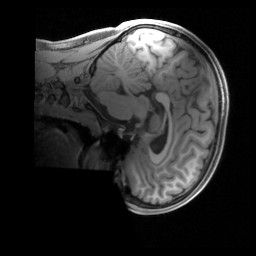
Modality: T1w
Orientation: sagittal